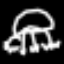
Label: frog